Question: I want a label and a control to behave as follows:
- -

I have this code (<URL>:
'''
<div class="container">
<div class="dispInlineLabel" >
<label for="rb_geschlecht-2a">Geschlecht</label>
</div>
<div class="dispInline">
<fieldset data-role="controlgroup" data-type="horizontal">
<input type="radio" name="rb_geschlecht" id="rb_geschlecht-2a" value="0">
<label for="rb_geschlecht-2a">weiblich</label>
<input type="radio" name="rb_geschlecht" id="rb_geschlecht-2b" value="1">
<label for="rb_geschlecht-2b">mannlich</label>
</fieldset>
</div>
<div class="clearFloats"></div>
<div class="dispInlineLabel" >
<label for="ti_gebdat">Geburtsdatum</label>
</div>
<div class="dispInline">
<input name="ti_gebdat" id="ti_gebdat" style="text-align: right" type="date" data-theme="d">
</div>
<div class="clearFloats"></div>
</div>
'''
'''
.dispInline, .dispInlineLabel{
display: inline-block;
border-bottom-width:0;
}
.dispInlineLabel{
min-width: 120px;
}
.dispInline{
float:right;
}
.clearFloats{
clear:both;
}
'''
Here, the control and label are in different or same row as expected.
My problems are:
- -
Could anyone help?
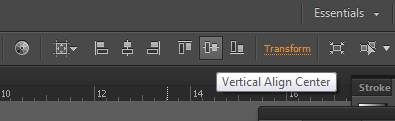
Answer: use media query like this:
'''
@media all and (max-width: 500px){
.dispInline{
width:100%;
}
}
'''
<URL>
<URL>
# update:
for vertically align you need to set all rows in a same height then set line height to your labels as the height:
'''
.dispInlineLabel{
min-width: 120px;
height:55px;
}
.dispInlineLabel label{
line-height:55px;
}
.dispInline{
float:right;
height:55px;
}
'''
<URL>